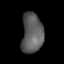
Tissue: lung
Cell type: Epithelial cells
Senescence score: 0.1468
Nuclear area (px): 833
Mean DAPI intensity: 92.733